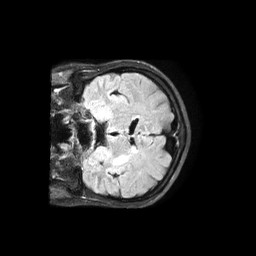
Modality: FLAIR
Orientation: coronal
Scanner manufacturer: philips
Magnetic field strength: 1.5 T
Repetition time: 6 s
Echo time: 0.1024 s